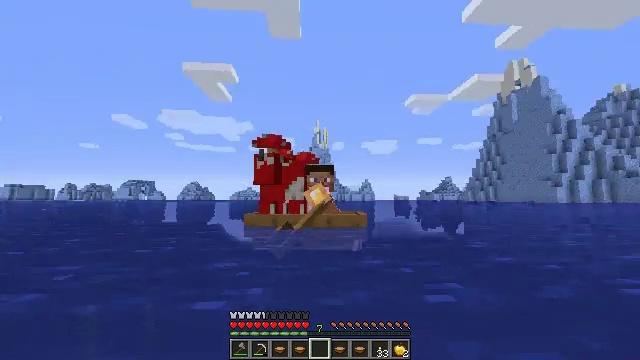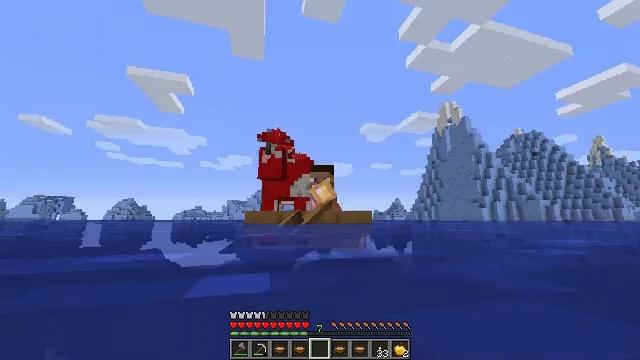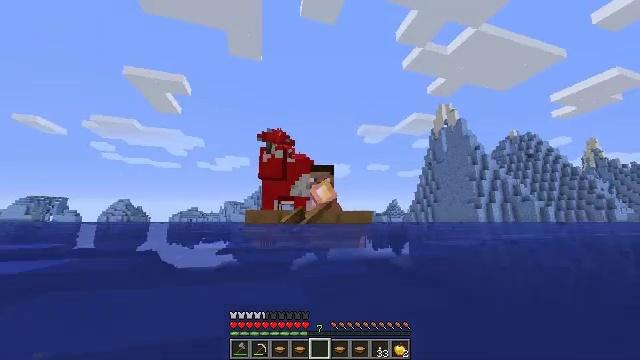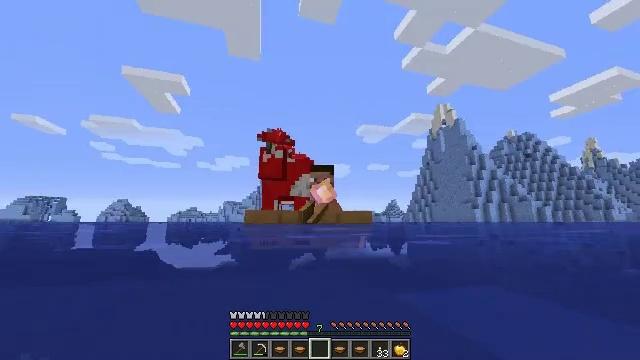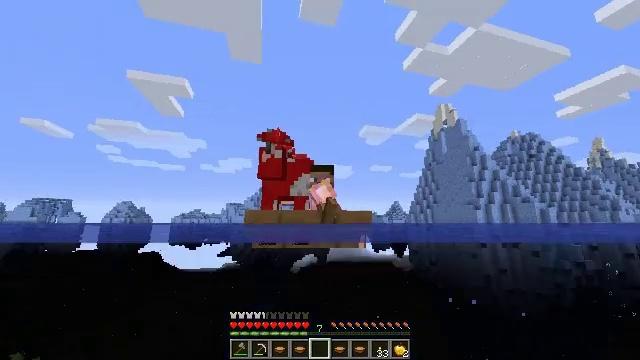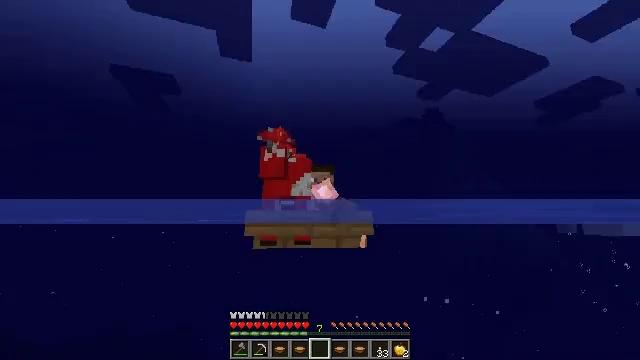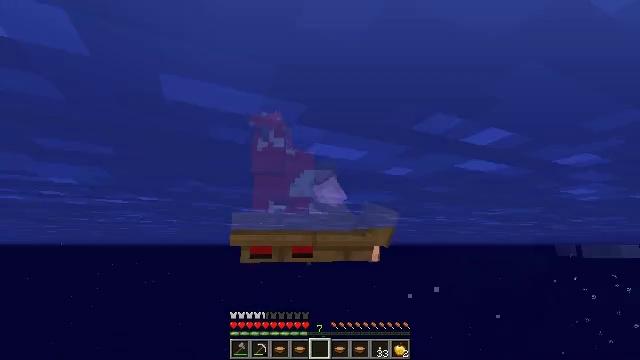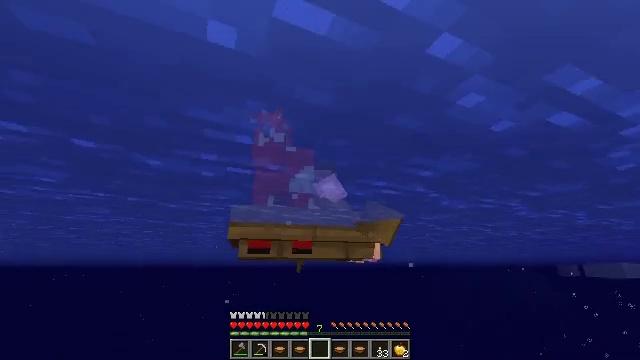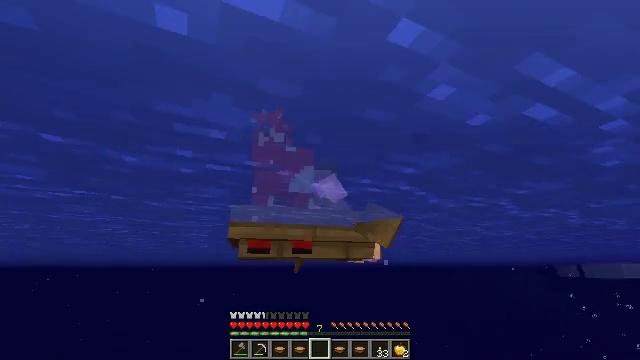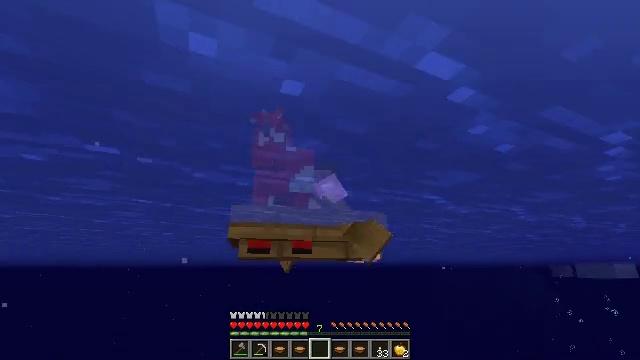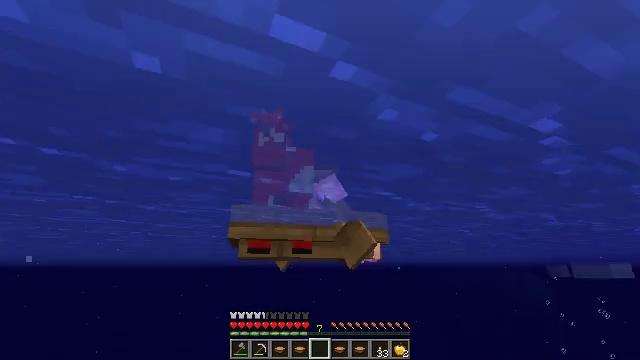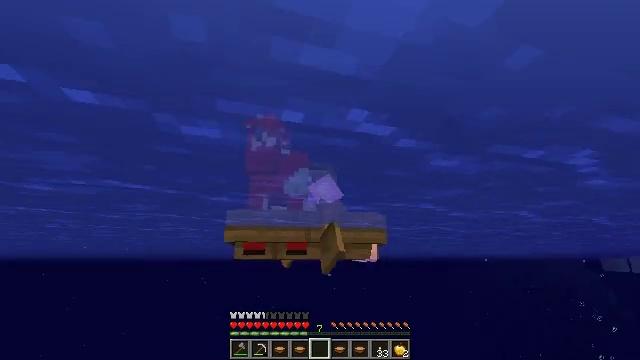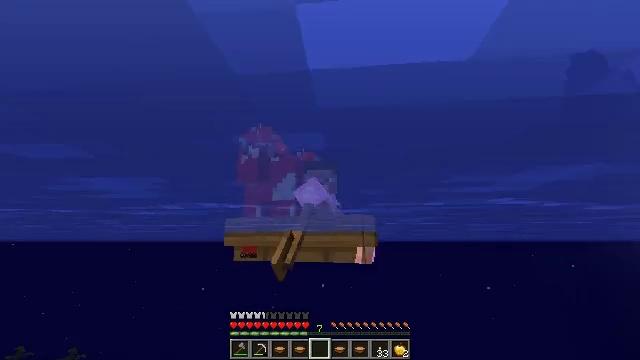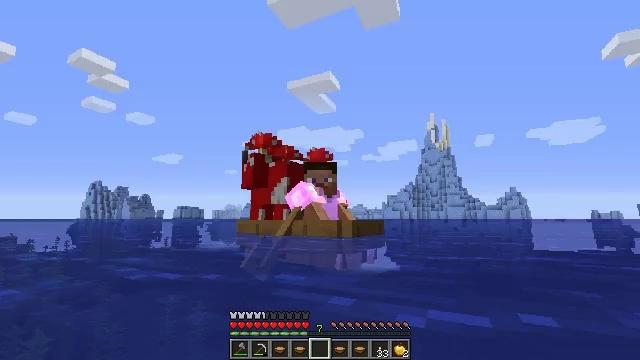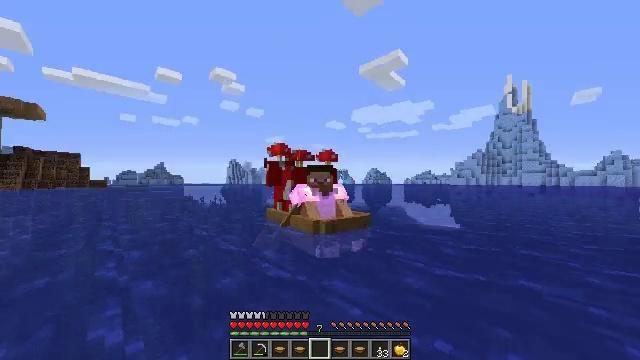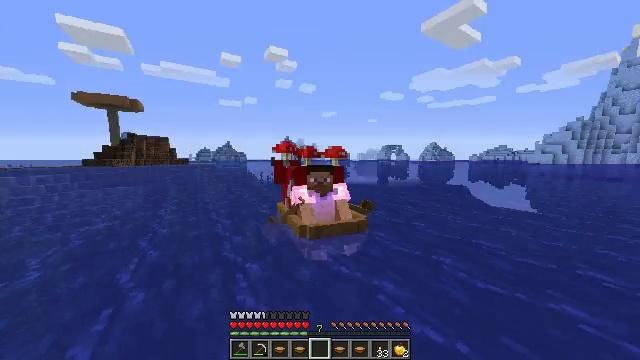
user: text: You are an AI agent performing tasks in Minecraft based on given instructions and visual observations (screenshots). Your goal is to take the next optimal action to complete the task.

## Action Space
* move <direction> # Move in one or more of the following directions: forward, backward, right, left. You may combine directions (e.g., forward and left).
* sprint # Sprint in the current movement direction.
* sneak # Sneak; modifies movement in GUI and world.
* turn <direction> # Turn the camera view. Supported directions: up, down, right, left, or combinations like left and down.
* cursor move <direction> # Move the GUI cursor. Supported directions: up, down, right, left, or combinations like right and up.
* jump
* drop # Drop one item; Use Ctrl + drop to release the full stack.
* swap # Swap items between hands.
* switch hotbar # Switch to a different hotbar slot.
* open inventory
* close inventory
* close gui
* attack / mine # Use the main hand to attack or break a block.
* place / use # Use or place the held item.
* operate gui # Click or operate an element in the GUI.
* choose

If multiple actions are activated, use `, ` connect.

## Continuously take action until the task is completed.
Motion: motion action
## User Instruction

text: Remove a mushroom stew from the inventory.
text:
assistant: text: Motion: move forward, turn right and down
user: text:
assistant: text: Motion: move forward
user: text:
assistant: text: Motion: move forward
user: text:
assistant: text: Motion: move forward
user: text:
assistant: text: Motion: move forward, turn right
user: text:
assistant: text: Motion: move forward, turn right and down
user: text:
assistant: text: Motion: move forward, turn right and down
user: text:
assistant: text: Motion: move forward, turn right
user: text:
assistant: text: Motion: move forward
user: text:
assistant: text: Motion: move forward
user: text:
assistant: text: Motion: move forward, turn left and up
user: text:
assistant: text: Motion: move forward, turn left and up
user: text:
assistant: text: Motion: move forward, turn left and up
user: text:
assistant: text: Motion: move forward, turn left and up
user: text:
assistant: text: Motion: move forward, turn left and up
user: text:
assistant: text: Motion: move forward, turn left and up
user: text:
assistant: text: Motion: move forward, turn left and up
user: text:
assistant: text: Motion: move forward, turn left and up
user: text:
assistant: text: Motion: move forward, turn left and up
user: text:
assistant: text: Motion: move forward, turn up
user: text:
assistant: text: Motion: move forward, turn left and up
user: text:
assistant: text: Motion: move forward, turn left and up
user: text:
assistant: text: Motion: move forward, turn left and up
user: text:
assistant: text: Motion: move forward, turn left
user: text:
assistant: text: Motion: move forward, turn left
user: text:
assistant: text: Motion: move forward, turn left and down
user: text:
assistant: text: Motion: move forward, turn left and down
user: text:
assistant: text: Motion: move forward, turn left and down
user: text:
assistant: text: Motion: move forward, turn left and up
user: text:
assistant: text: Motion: move forward, turn left and up